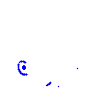
Particle: kaon